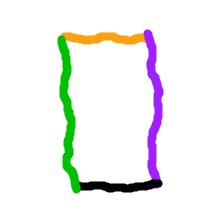
Shape: rectangle